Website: home-depot
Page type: payment
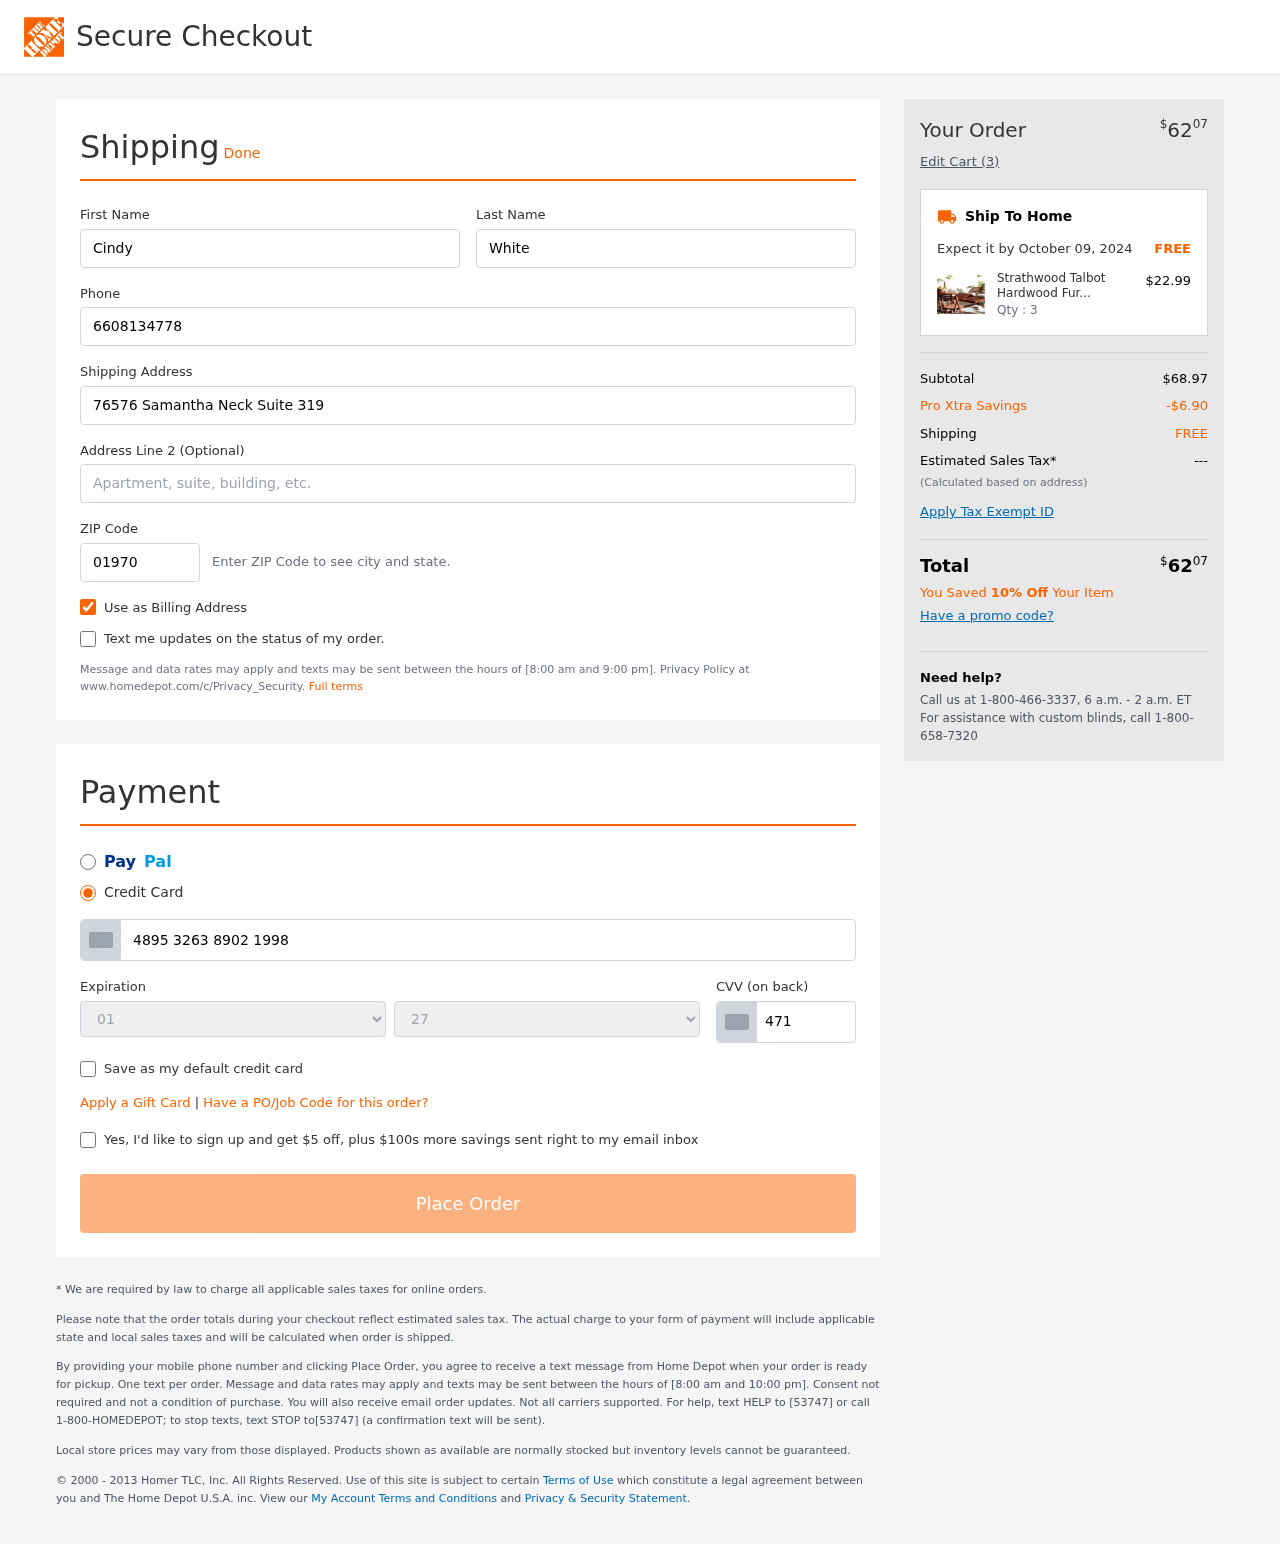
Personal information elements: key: PII_CARD_CVV
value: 471
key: PII_CARD_EXPIRY_MONTH
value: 01
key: PII_CARD_EXPIRY_YEAR
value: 27
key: PII_CARD_NUMBER
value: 4895 3263 8902 1998
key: PII_FIRSTNAME
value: Cindy
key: PII_LASTNAME
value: White
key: PII_PHONE
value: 6608134778
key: PII_POSTCODE
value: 01970
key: PII_STREET
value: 76576 Samantha Neck Suite 319
Product elements: key: PRODUCT1_NAME
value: Strathwood Talbot Hardwood Furniture Collection
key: PRODUCT1_PRICE
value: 22.99
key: PRODUCT1_QUANTITY
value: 3
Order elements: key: ORDER_TOTAL
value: $6207
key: ORDER_NUM_ITEMS
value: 3
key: ORDER_DELIVERY_DATE
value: October 09, 2024
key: ORDER_SUBTOTAL
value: $68.97
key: ORDER_DISCOUNT
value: -$6.90
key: ORDER_SHIPPING_COST
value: FREE